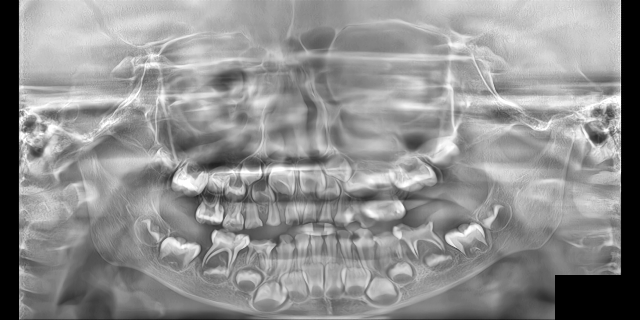
child